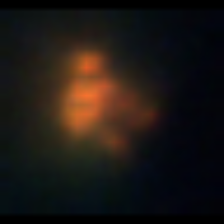
Taxon: NanoPlankton
Group: Other